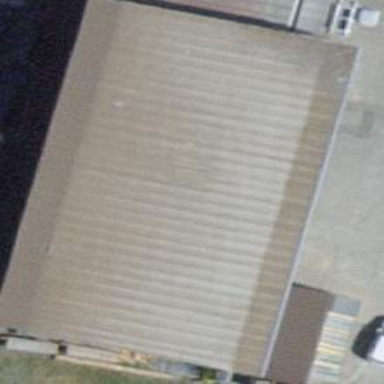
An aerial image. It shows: Commercial building.